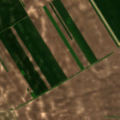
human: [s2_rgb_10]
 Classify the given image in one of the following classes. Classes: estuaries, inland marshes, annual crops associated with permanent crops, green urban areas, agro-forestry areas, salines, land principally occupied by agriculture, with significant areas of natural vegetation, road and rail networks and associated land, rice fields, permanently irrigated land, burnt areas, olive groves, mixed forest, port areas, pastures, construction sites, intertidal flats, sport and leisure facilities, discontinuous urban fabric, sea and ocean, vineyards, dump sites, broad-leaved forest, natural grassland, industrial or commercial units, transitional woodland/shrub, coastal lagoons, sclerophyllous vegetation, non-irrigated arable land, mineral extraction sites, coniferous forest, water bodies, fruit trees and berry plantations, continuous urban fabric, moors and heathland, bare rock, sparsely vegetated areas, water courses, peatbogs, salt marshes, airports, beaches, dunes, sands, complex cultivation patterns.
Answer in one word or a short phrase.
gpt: non-irrigated arable land